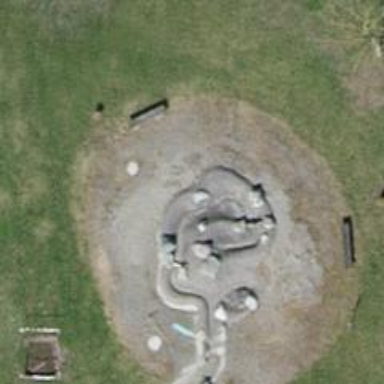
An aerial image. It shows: Fountain.